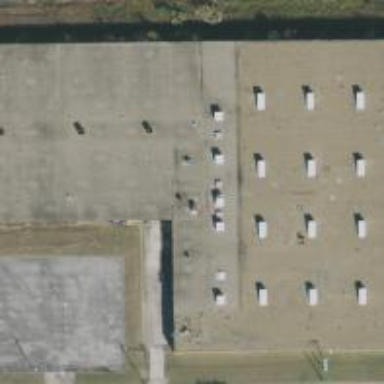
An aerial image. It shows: Industrial building.